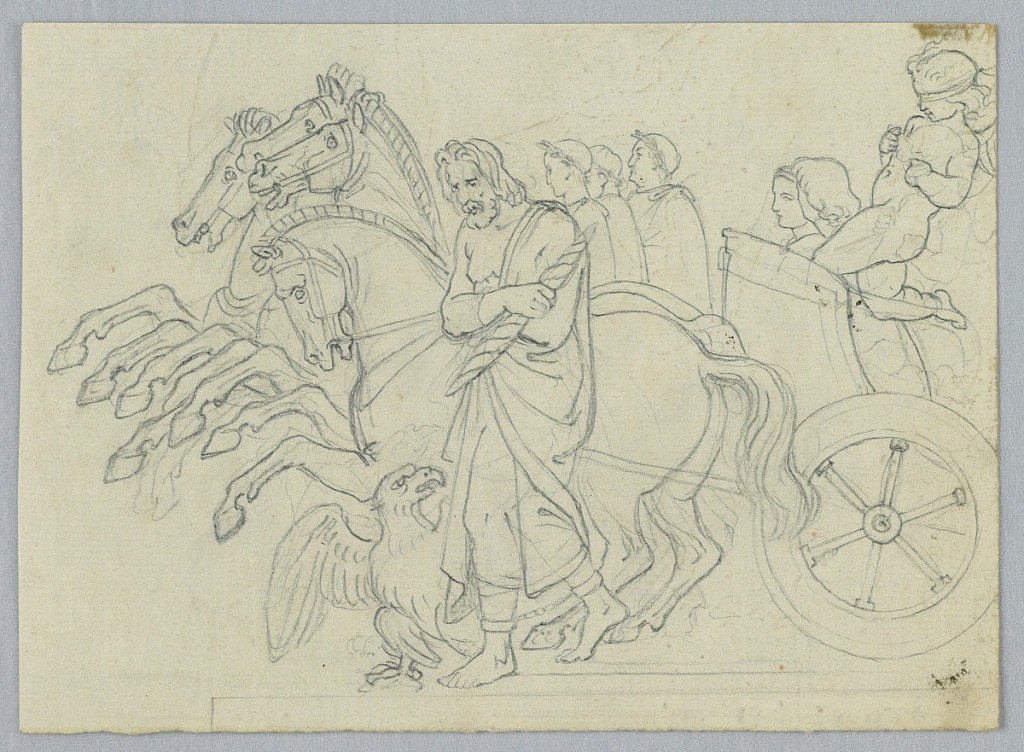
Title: A Chariot Procession
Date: ca. 1800
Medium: Graphite, pen and black ink on paper
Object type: Drawing
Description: Horizontal rectangle showing a procession of a chariot with four horses, all with raised hoofs. In the chariot is the blindfolded Cupid. Beside it walks and old man and an eagle.